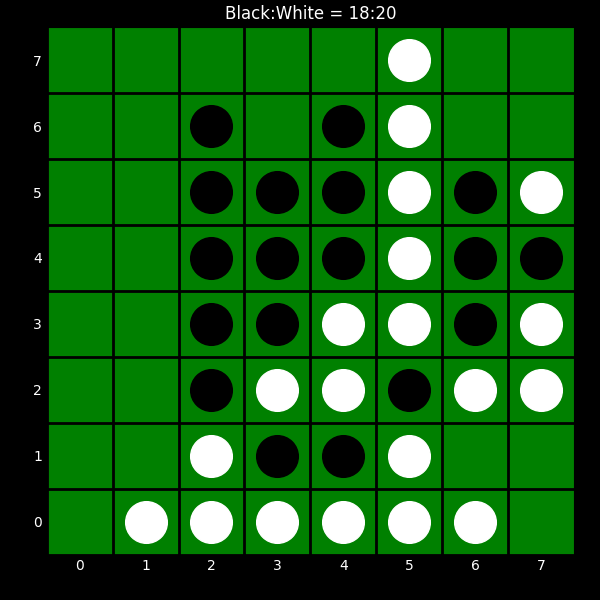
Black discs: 18
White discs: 20